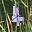
Label: 4